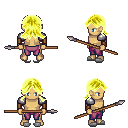
a pixel art fantasy rpg character, male body template, human, tanned skin, steel arm armor, magenta pants, gold loose hair, leather bracers, white slippers, spear, four views (front, back, left, right), 2x2 character sprite sheet, small pixel art, hard edges, no anti-aliasing